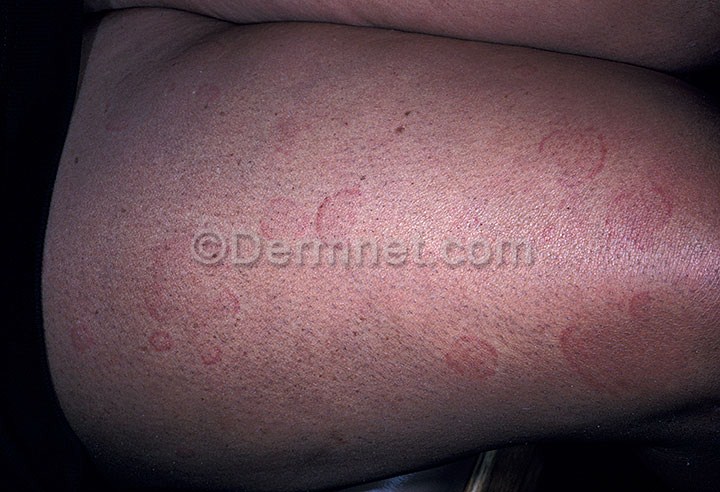
Disease: Urticaria Hives